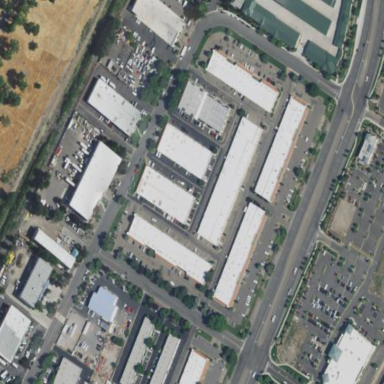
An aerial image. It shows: Commercial area.